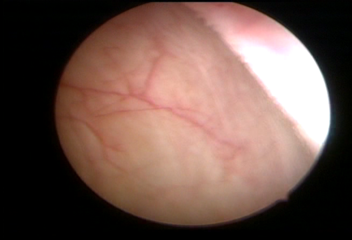
Modality: WLC
Class: Normal mucosa
Bladder cancer association: No